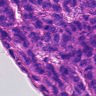
Metastatic tissue present: yes